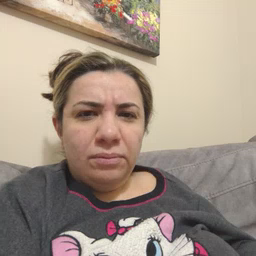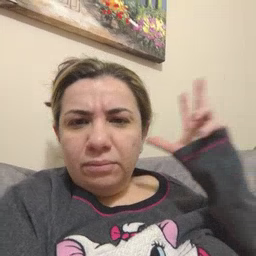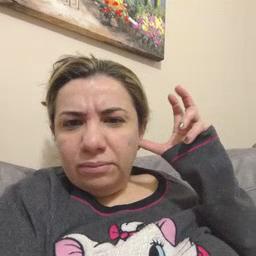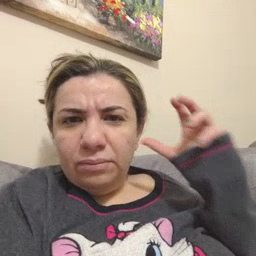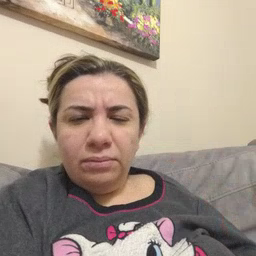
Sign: hear